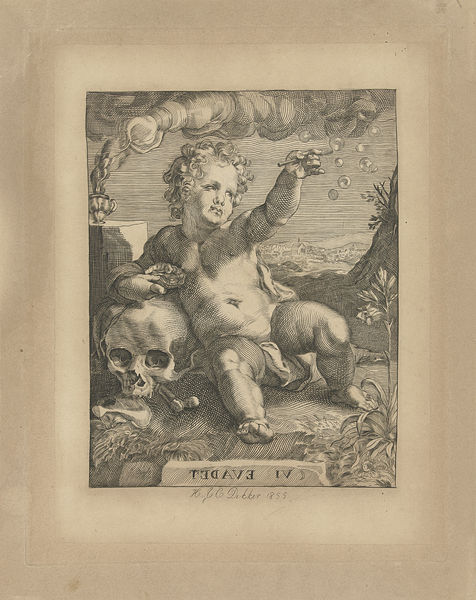
Titel: Putto leunend op schedel en bellenblazend
Künstler: Hendrik Adriaan Christiaan Dekker
Standort: Amsterdam
Institution: Rijksmuseum
Schlagwörter: nackt, blume, schädel, stein, tod, hügel, qualm, rauch, kind, locken, engel, junge, knochen, gefäß, kleinkind, totenkopf, seifenblasen, gefaß, lasen